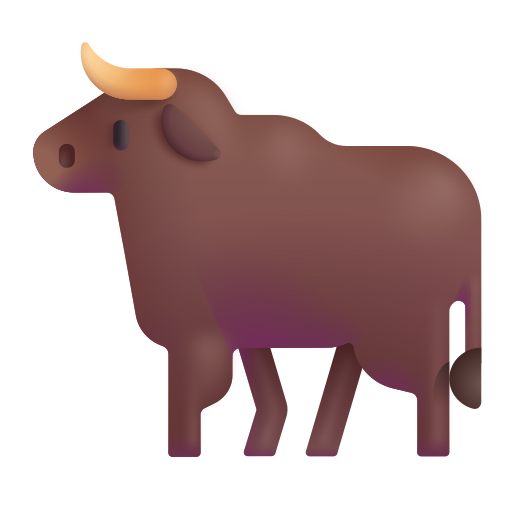
ox color